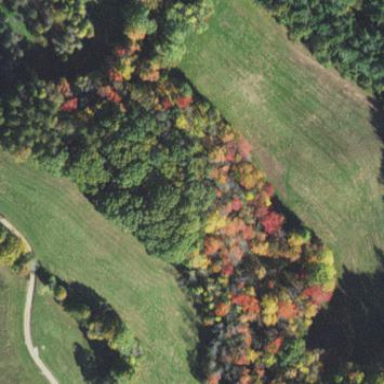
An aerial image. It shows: Deciduous woodland area.